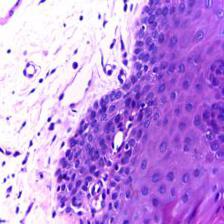
Diagnosis: Normal